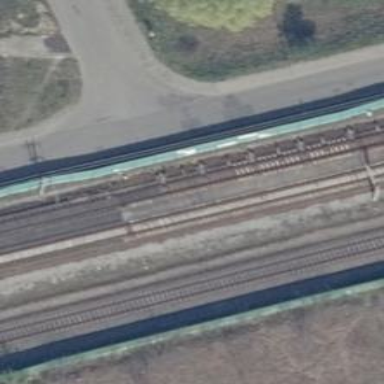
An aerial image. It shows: Rail track with contact line electrification. The track is ballastless.